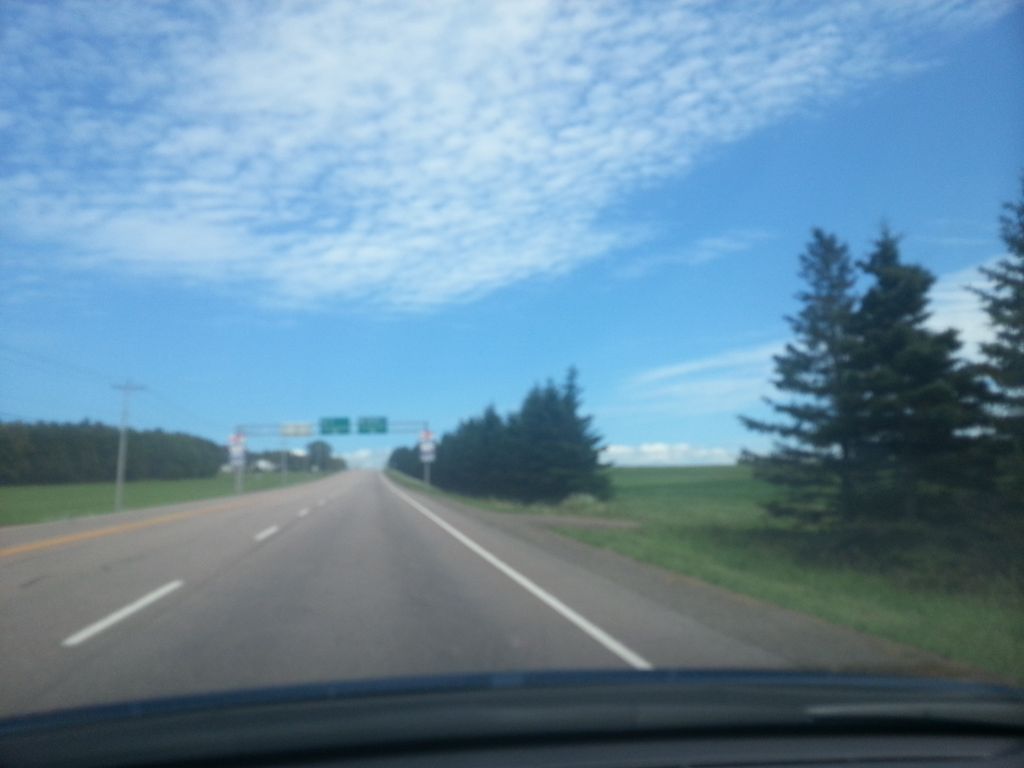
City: charlottetown